Field crop: tomato
Growth stage: 1
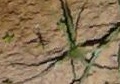
Species: cyperus